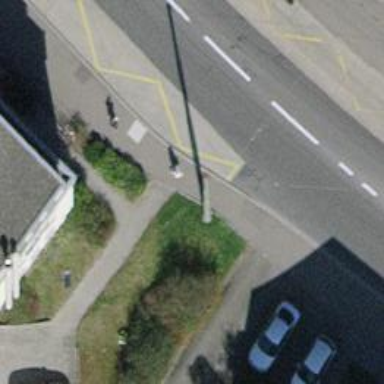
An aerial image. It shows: Platform with shelter for public transport.